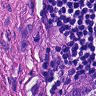
Metastatic tissue present: yes